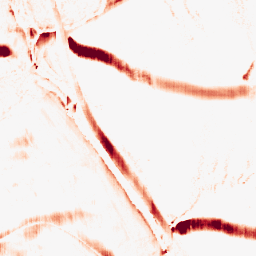
Category: morphological
Decomposition family: morphological_rect
Decomposition parameters: operation: opening
width: 5
height: 20
Upsampling method: sinc_blackman
Upsampling parameters: scale: 8
kernel_size: 16
Upsampling scale: 8